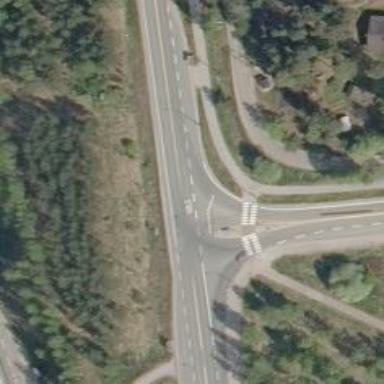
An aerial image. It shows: Secondary link road with asphalt surface.